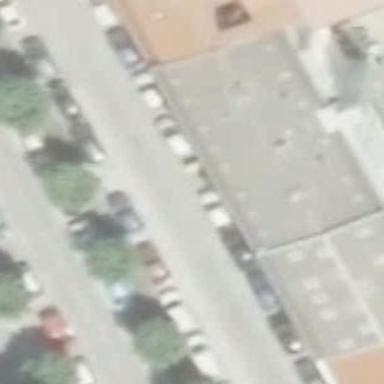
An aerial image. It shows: Part of building.